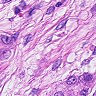
Metastatic tissue present: yes